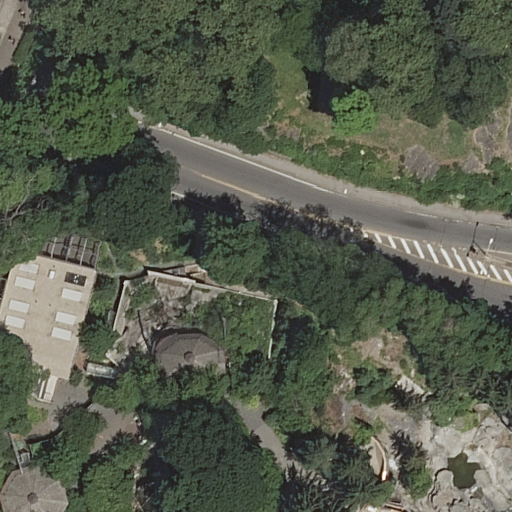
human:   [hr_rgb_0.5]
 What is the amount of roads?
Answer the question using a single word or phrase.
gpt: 7

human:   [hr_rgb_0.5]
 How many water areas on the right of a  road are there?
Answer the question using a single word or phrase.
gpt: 1

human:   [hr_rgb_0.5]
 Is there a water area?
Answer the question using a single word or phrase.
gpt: yes

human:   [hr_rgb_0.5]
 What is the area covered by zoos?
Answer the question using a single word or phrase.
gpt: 10159m2

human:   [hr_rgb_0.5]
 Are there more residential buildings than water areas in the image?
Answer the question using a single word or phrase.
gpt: yes

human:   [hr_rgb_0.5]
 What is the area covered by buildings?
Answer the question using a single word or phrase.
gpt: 2444m2

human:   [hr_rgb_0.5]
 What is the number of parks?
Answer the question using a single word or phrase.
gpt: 1

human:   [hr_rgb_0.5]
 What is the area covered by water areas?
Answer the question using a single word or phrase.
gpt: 57m2

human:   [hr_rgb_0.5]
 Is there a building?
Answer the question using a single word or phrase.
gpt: yes

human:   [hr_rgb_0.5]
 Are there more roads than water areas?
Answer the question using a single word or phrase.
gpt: yes

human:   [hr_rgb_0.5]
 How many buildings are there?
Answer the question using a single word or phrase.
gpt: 3

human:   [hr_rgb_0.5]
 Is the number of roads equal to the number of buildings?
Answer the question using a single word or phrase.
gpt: no

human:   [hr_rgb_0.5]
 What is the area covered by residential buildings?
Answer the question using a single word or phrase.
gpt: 375m2

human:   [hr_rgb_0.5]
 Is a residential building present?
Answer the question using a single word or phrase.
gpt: yes

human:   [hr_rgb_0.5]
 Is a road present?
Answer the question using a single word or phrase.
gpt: yes

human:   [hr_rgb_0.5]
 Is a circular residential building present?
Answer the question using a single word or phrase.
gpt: no

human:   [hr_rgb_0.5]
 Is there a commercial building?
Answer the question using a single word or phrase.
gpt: no

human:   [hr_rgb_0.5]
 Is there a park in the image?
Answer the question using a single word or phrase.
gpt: yes

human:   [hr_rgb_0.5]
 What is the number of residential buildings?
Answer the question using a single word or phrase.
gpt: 2

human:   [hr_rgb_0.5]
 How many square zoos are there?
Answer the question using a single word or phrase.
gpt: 0

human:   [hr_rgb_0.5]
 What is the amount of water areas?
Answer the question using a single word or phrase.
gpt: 1

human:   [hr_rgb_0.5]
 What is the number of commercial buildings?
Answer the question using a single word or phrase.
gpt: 0

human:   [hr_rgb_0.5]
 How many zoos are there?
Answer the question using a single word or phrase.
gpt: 1

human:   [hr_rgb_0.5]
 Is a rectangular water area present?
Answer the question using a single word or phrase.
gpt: no

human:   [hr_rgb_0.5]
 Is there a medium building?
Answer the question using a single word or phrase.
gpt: yes

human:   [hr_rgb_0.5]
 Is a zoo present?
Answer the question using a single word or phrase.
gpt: yes

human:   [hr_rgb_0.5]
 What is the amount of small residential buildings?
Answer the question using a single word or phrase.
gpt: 1

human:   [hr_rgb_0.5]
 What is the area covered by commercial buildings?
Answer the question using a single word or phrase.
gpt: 0m2

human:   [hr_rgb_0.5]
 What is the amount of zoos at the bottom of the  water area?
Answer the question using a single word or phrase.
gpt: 1

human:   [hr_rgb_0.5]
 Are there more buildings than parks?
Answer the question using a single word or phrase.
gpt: yes

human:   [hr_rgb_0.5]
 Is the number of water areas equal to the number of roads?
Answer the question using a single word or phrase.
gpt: no

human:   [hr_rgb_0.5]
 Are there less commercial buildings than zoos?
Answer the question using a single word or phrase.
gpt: yes

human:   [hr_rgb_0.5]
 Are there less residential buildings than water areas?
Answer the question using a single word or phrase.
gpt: no

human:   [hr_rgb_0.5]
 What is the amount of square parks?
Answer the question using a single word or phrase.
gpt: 0

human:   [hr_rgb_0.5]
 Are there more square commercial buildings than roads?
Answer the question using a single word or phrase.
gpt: no

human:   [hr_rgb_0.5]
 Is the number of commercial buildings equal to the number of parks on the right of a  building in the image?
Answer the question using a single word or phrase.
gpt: yes

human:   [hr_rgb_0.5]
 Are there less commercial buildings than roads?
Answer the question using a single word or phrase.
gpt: yes

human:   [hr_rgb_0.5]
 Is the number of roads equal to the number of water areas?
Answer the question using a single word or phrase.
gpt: no

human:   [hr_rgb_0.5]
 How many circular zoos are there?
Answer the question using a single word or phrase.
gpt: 0

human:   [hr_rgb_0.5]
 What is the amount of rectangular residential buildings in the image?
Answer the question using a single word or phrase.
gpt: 2

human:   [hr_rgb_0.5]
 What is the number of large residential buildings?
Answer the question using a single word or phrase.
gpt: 0

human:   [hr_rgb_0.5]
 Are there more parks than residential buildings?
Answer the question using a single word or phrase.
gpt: no

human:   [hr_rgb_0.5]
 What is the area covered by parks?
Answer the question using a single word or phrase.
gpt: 10625m2

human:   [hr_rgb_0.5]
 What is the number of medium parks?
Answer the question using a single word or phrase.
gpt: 0

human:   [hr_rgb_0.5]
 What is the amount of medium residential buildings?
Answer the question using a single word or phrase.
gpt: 1

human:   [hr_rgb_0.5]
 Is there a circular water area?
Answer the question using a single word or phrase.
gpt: no

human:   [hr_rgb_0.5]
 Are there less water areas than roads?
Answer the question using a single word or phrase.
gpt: yes

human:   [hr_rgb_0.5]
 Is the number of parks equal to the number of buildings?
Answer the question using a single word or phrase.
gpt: no

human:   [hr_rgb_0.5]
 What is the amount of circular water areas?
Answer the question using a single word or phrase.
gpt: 0

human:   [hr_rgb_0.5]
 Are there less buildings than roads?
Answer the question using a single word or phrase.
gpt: yes

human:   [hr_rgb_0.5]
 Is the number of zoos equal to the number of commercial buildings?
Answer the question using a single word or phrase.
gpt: no

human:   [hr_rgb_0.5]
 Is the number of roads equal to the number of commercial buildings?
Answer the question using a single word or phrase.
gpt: no

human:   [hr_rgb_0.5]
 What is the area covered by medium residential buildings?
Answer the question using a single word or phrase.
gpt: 348m2

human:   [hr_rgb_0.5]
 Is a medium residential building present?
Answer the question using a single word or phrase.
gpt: yes

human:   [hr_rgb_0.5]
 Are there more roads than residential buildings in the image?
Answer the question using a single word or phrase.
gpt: yes

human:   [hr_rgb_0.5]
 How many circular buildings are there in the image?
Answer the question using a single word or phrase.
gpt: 0

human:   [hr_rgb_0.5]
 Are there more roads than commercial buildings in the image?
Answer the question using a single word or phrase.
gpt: yes

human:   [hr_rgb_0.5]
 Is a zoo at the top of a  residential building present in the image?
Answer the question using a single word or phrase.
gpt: no

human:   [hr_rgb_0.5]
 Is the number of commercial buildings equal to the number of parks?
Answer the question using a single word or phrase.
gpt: no

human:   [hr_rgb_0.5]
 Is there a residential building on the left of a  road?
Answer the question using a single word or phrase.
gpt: yes

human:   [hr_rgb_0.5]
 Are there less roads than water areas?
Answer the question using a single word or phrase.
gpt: no

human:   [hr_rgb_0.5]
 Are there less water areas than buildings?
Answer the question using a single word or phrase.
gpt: yes

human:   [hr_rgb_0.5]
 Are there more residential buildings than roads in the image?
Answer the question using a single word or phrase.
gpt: no

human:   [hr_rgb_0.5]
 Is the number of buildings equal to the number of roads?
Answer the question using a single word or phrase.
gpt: no